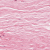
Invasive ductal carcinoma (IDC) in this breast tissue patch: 0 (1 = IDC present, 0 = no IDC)